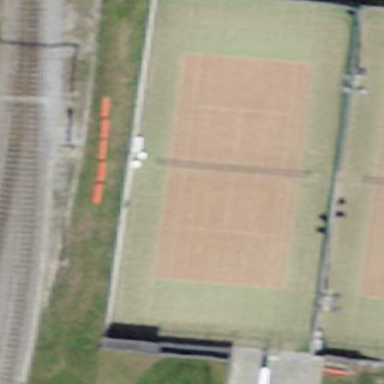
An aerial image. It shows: Tennis court on the leisure land pitch.